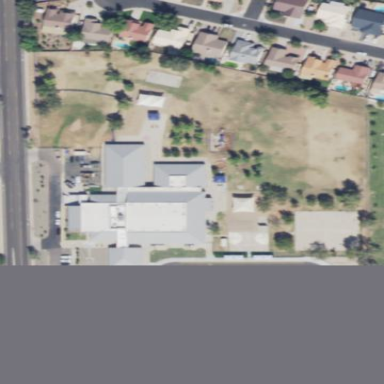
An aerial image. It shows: Primary school building.